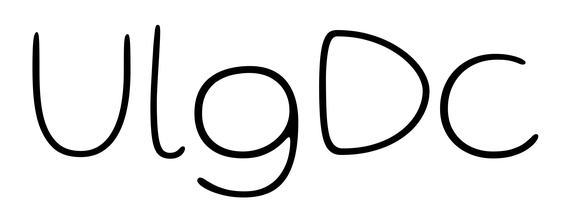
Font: Gluten_Thin